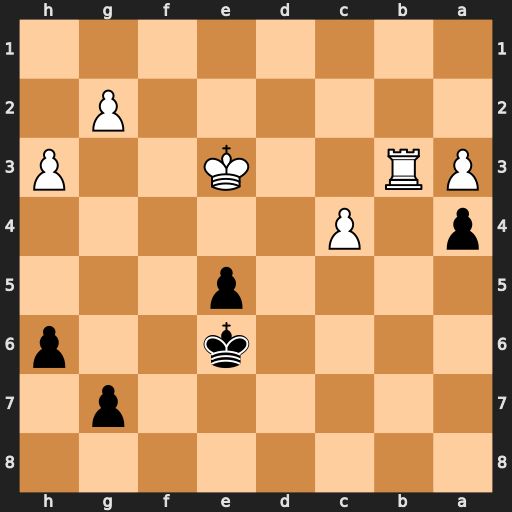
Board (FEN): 8/6p1/4k2p/4p3/p1P5/PR2K2P/6P1/8
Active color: b
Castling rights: -
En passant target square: -
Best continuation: axb3 Kd2 e4